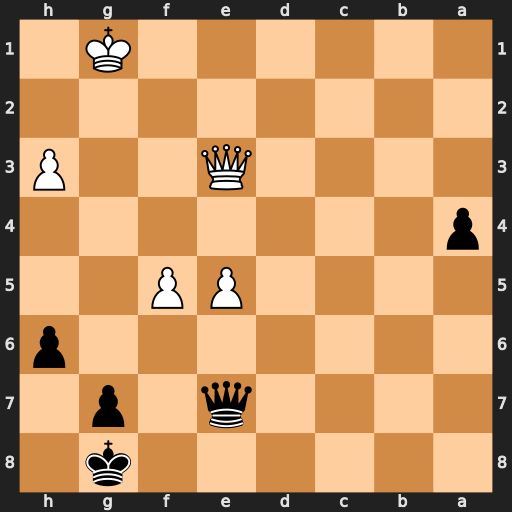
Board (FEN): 6k1/4q1p1/7p/4PP2/p7/4Q2P/8/6K1
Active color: b
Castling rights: -
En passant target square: -
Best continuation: Qg5+ Qxg5 hxg5